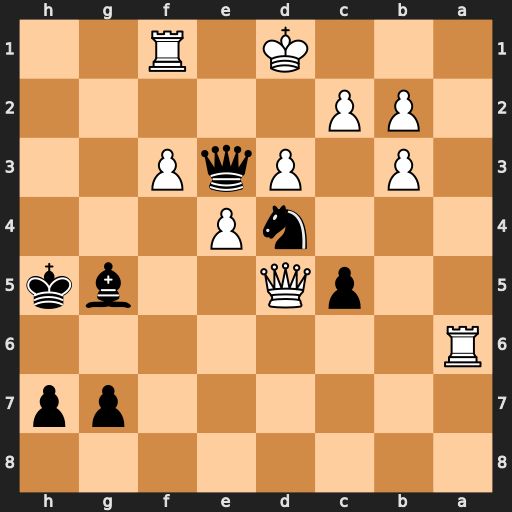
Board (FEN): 8/6pp/R7/2pQ2bk/3nP3/1P1PqP2/1PP5/3K1R2
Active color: b
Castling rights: -
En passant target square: -
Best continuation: Qe2#